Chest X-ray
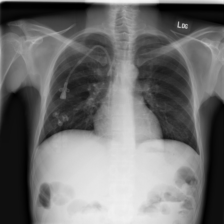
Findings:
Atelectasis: negative
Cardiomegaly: negative
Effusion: negative
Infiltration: negative
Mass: negative
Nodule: negative
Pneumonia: negative
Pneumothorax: negative
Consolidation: negative
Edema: negative
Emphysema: negative
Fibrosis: negative
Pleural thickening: negative
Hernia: negative